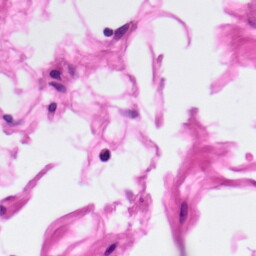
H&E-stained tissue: Pancreatic